Question: Hi guys i am very eager to know that how we can make a view like in this application having different icons calling different viewcontrollers and edit button to add shorcuts to tab bar at the bottom. Any tutorial link will be appreciated .

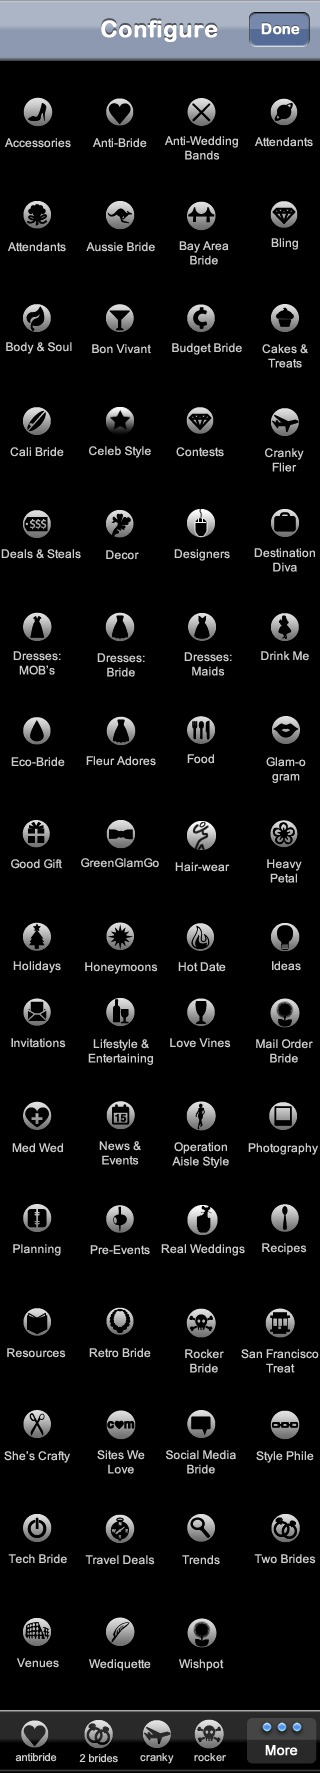
Answer: Thats a really long view, why would you want that? Unless you are putting that into a UIScrollView..
Check <URL>, it may suit your needs, and it is widely used in many apps.